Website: lowes
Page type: order-returns
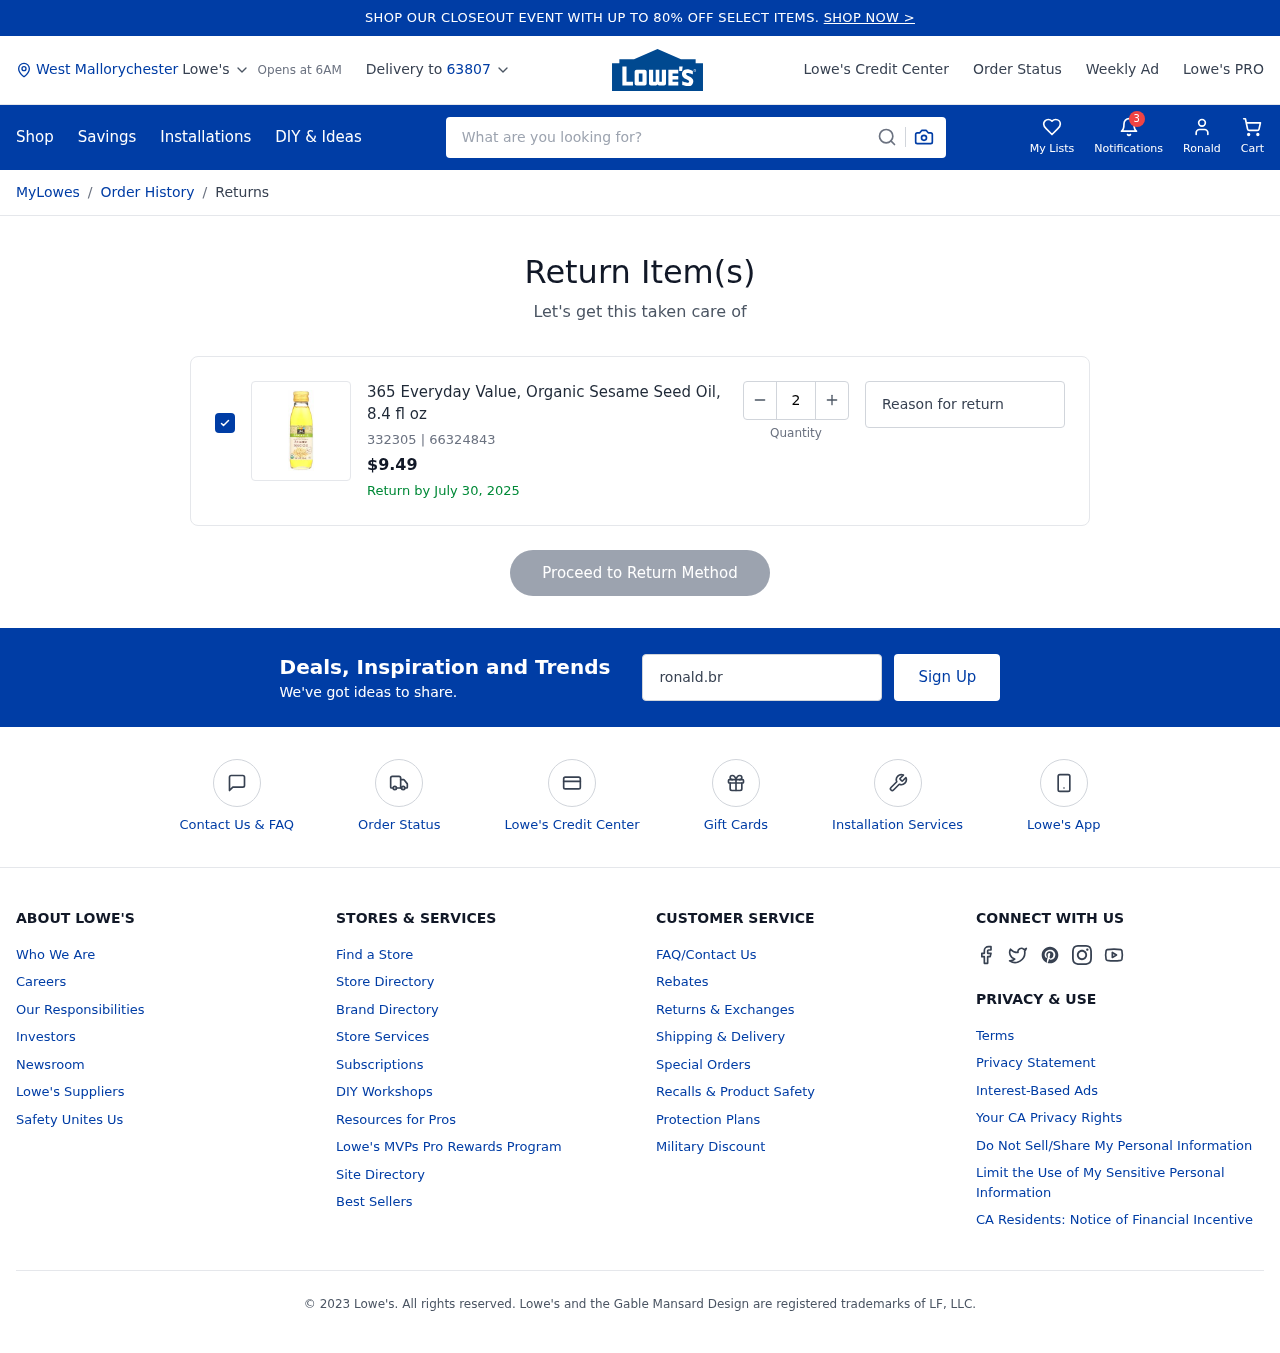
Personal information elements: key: PII_CITY
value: West Mallorychester
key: PII_FIRSTNAME
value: Ronald
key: PII_POSTCODE
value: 63807
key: PII_EMAIL
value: ronald.branch@hotmail.com
Product elements: key: PRODUCT1_NAME
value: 365 Everyday Value, Organic Sesame Seed Oil, 8.4 fl oz
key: PRODUCT1_PRICE
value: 9.49
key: PRODUCT1_ITEM_NUMBER
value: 332305
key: PRODUCT1_MODEL_NUMBER
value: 66324843
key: PRODUCT1_QUANTITY
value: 2
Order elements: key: ORDER_RETURN_BY_DATE
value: July 30, 2025